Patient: sex M, age 71
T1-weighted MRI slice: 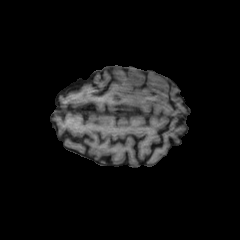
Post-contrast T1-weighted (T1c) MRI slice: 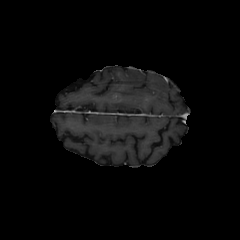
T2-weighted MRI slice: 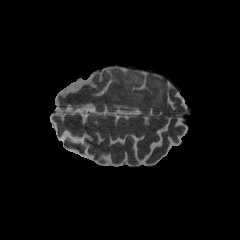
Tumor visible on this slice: yes
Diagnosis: Glioblastoma, IDH-wildtype
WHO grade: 4